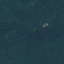
Label: Forest